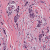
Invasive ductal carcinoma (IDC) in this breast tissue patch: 1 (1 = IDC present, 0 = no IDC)